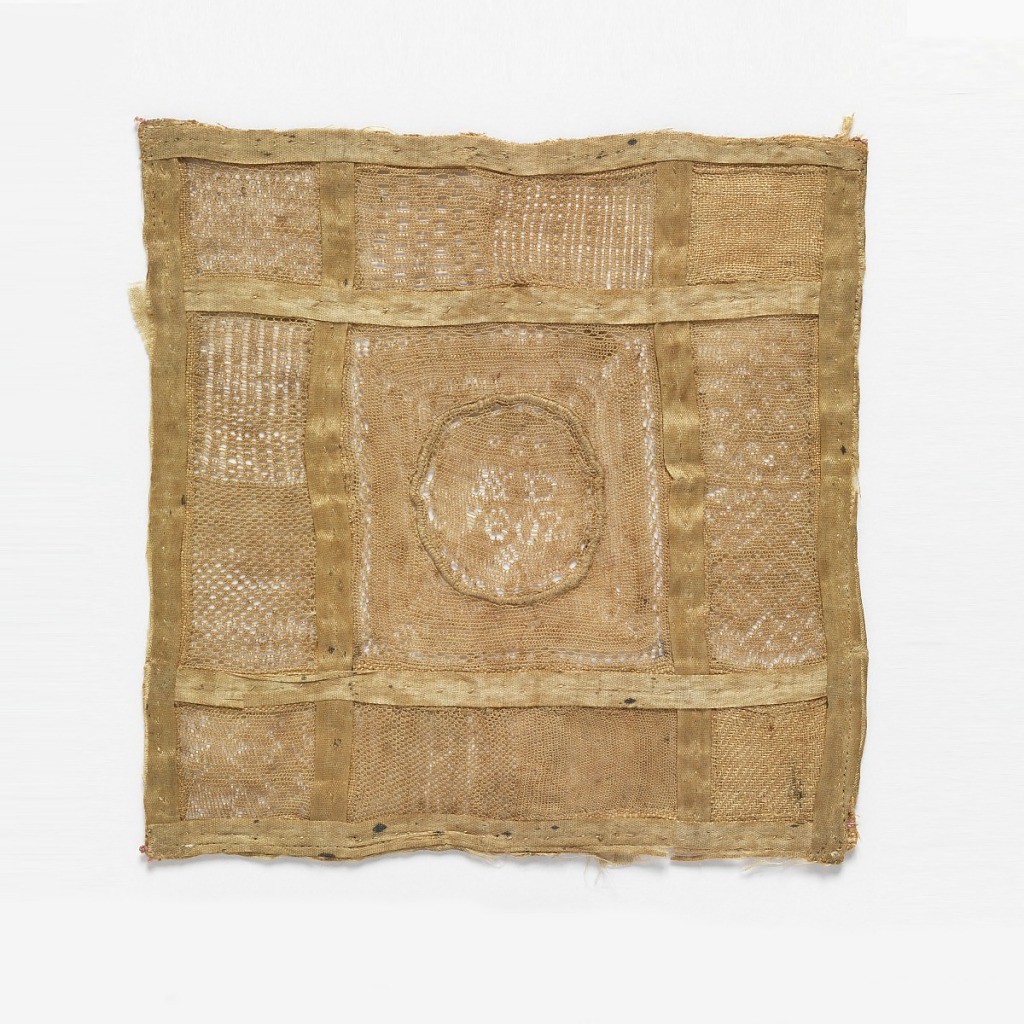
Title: Sampler
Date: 1802
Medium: linen, silk Technique: Hollie point and darning stitches
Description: Central square with initials "H. D." and date.  Surrounded by six panels of designs in Hollie point and two in darning.